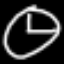
Label: clock